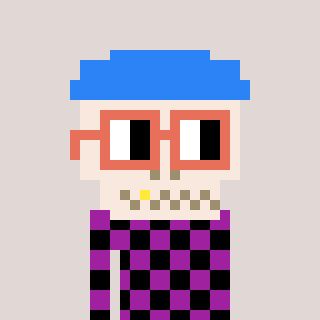
a pixel art character with square orange glasses, a skeleton-hat-shaped head and a magenta-colored body on a warm background